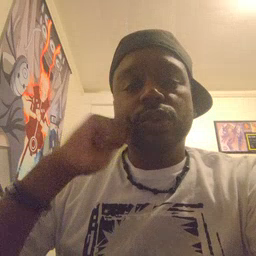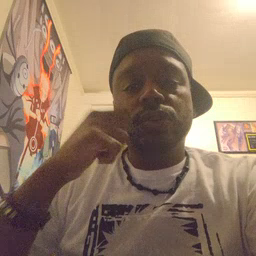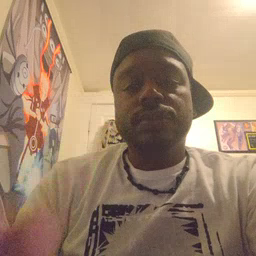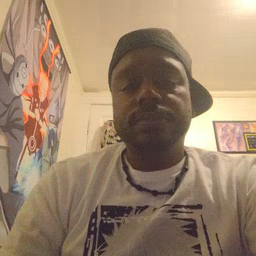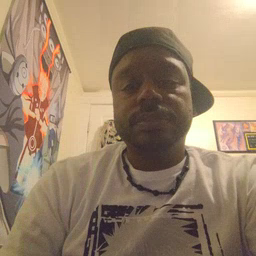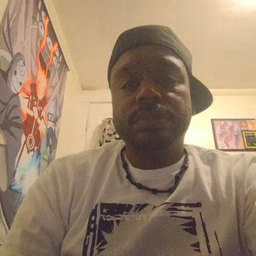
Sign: apple